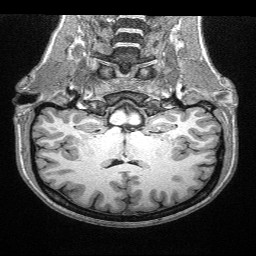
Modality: T1w
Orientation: sagittal
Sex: female